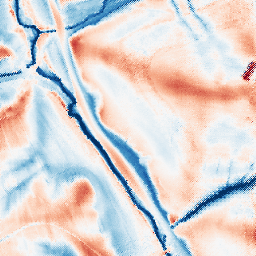
Category: edge_preserving
Decomposition family: guided
Decomposition parameters: radius: 16
eps: 0.001
Upsampling method: regularized
Upsampling parameters: scale: 4
lambda_reg: 0.1
Upsampling scale: 4